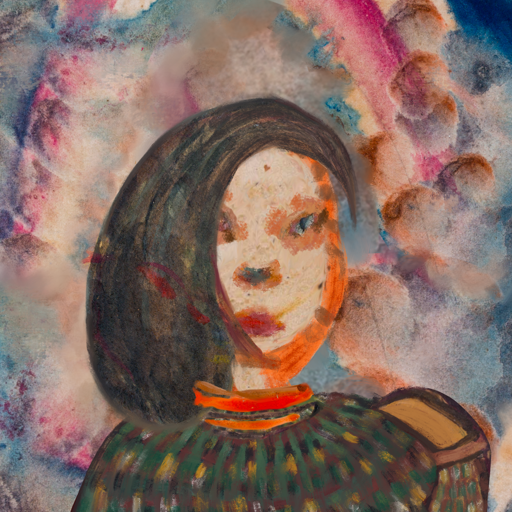
Background: Rupkatha, Head And Neck Front: Rupkatha, Face Front: Boggyland, Bust: After_Raid, Hair Front: Gypsy_Mother, Head Accessory: Blank, Second Necklace: Blank, Necklace: Experience, Baby: Blank